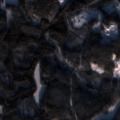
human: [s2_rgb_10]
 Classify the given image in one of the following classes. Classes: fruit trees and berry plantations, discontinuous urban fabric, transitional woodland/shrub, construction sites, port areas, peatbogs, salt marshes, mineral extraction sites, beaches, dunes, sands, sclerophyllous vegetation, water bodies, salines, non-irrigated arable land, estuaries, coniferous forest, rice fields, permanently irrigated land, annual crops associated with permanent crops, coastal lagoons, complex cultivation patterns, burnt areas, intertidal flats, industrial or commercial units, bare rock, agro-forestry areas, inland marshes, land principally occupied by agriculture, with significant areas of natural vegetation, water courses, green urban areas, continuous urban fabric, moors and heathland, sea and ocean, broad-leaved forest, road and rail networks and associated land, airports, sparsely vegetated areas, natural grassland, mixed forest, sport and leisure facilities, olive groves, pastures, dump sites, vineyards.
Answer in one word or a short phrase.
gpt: coniferous forest, mixed forest